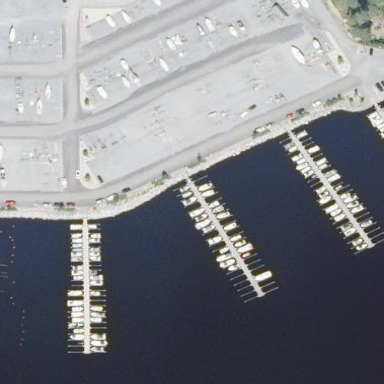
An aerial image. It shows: Marina area for leisure land.